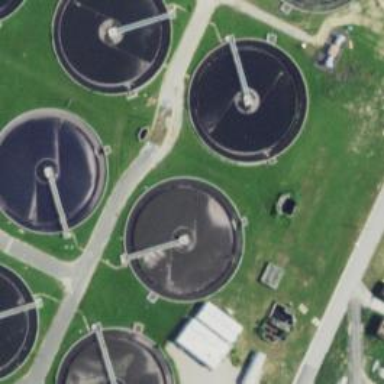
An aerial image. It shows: Body of wastewater.